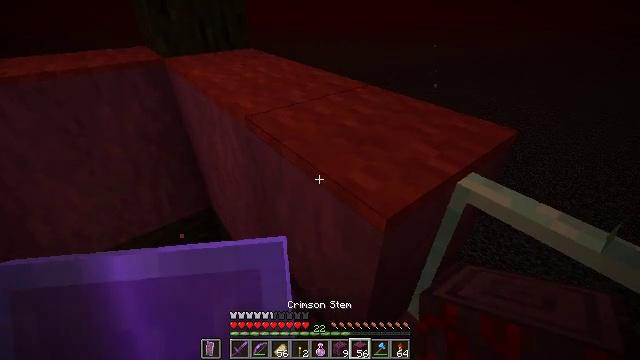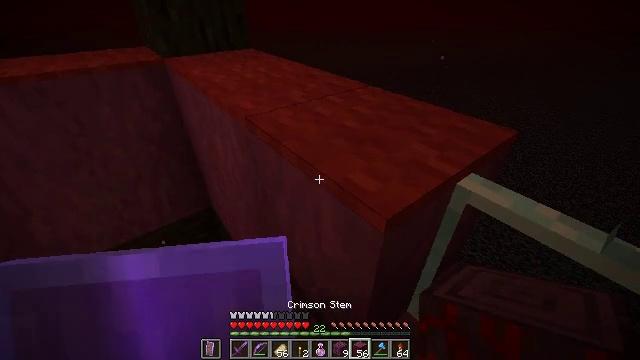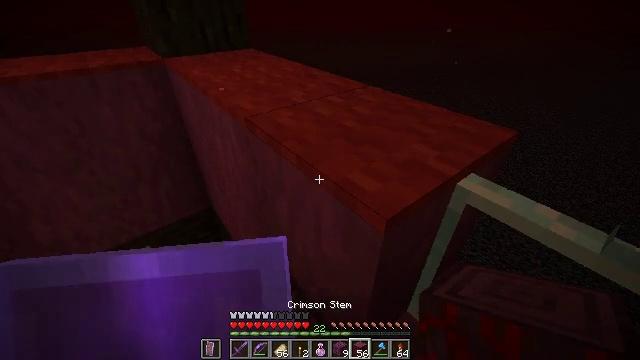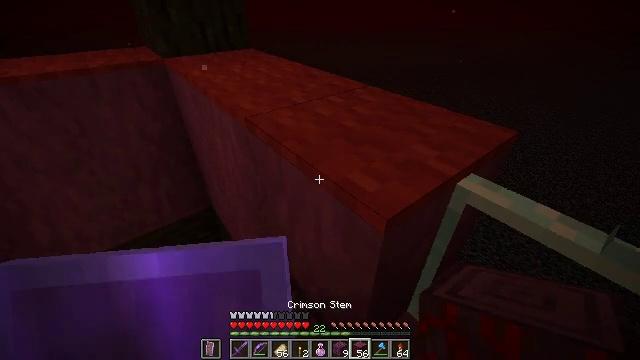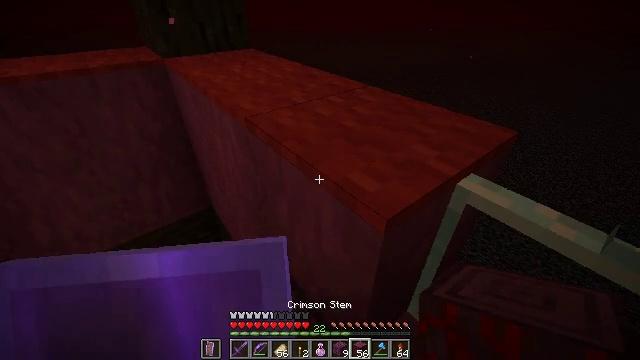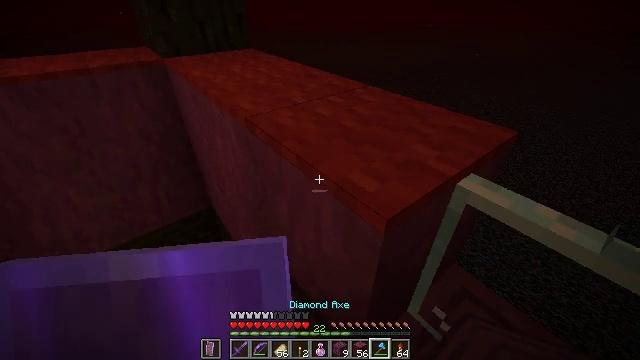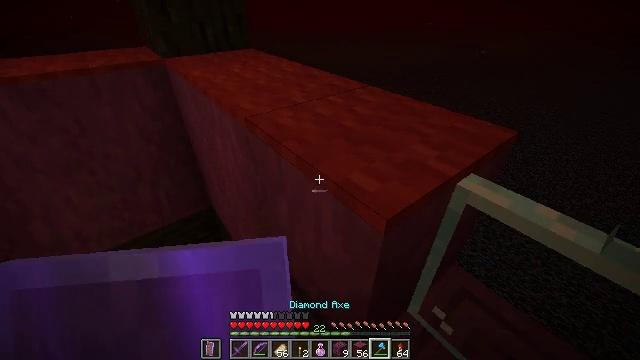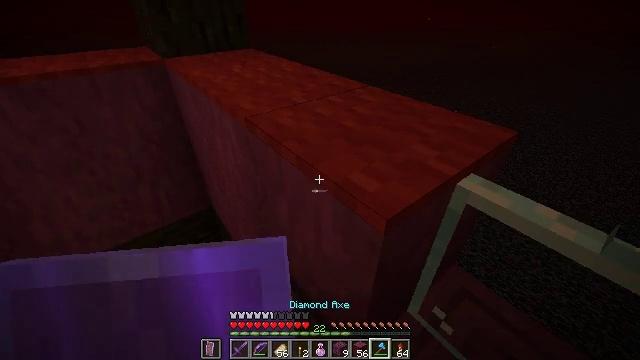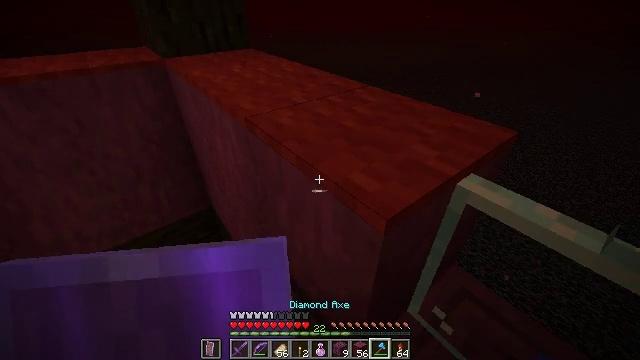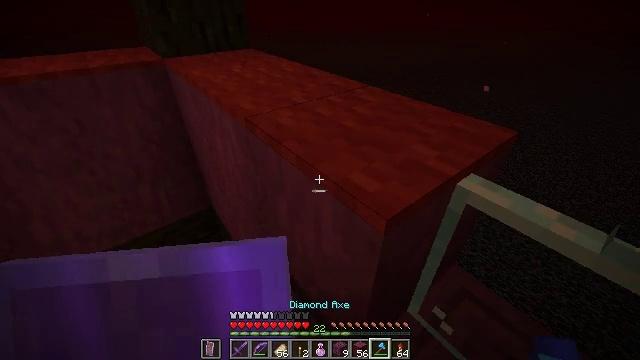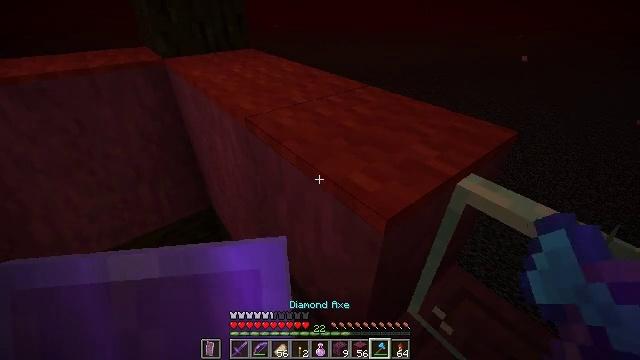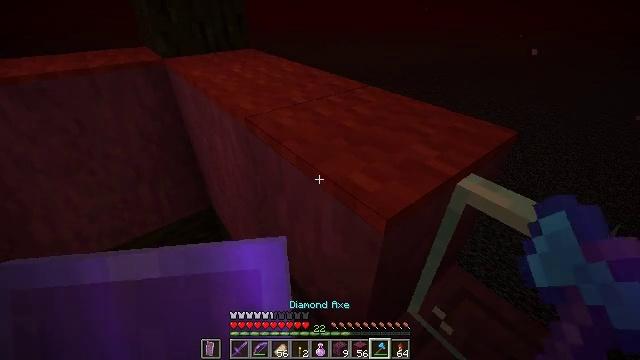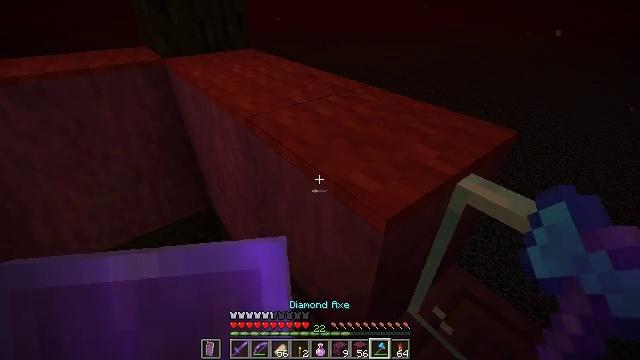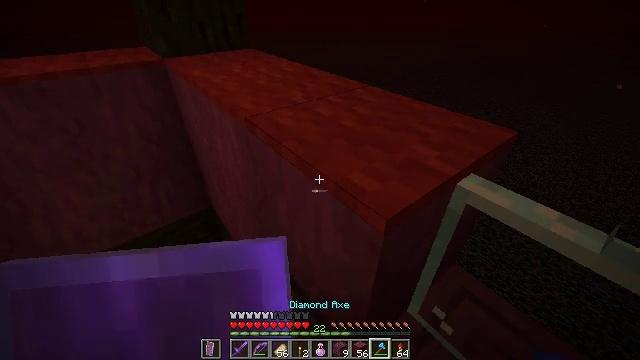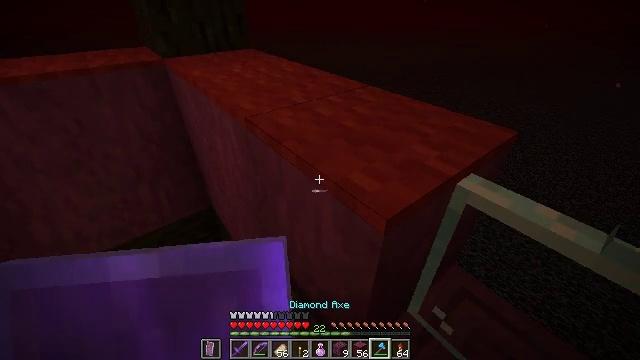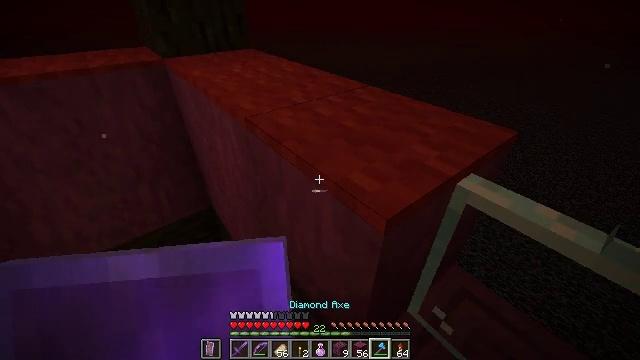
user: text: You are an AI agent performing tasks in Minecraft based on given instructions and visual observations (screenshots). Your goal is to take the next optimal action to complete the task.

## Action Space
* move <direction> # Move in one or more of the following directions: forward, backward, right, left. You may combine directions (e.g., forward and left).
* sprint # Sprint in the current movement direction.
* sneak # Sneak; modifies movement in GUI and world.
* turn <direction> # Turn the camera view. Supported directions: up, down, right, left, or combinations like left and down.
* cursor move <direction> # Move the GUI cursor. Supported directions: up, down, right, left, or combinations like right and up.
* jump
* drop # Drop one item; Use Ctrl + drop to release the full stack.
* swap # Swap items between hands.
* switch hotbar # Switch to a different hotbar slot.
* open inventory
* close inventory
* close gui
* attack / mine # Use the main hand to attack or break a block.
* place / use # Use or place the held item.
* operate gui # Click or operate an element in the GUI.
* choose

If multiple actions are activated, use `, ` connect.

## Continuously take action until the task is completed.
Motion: motion action
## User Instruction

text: Break the red carpet to collect it.
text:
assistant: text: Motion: no_op
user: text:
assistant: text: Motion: no_op
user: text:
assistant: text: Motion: no_op
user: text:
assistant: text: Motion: no_op
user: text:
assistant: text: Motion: no_op
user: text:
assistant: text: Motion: no_op
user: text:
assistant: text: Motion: no_op
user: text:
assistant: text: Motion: no_op
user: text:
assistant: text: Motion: no_op
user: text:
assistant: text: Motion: no_op
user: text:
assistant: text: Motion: no_op
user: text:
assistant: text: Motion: no_op
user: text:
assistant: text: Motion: no_op
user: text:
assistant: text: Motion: no_op
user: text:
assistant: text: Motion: no_op
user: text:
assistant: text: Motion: no_op
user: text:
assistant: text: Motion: turn right
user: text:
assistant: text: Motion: turn right
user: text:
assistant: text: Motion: no_op
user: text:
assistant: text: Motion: no_op
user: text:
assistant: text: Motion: no_op
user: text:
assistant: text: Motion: move forward
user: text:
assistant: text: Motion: move forward
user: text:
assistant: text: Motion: no_op
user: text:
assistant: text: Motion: no_op
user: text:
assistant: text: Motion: turn right and down
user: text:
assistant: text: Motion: turn right and down
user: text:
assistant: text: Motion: no_op
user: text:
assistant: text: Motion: no_op
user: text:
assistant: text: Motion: no_op